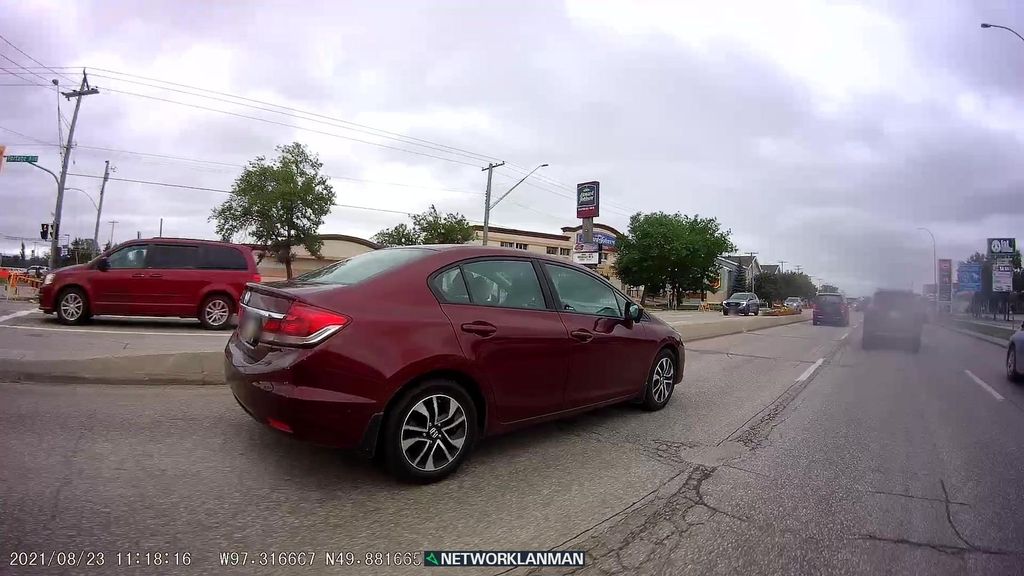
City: winnipeg